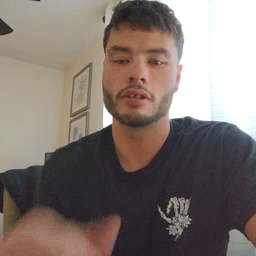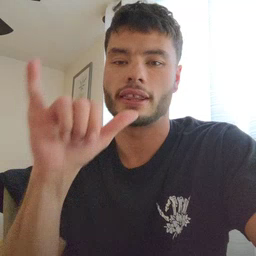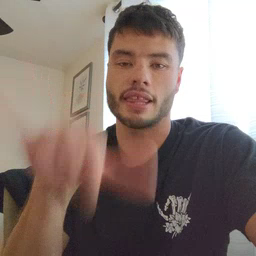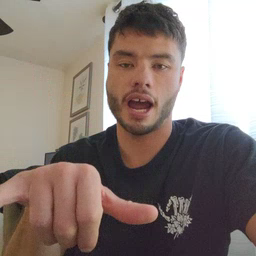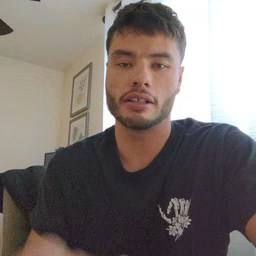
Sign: that